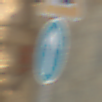
Verkehrszeichen: VorgeschriebeneFahrtrichtungGeradeaus
Zusatzzeichen oben: Arbeitsstelle
Umgebung: Outdoor, Urban
Tageszeit: Midday
Wetter: Clear
Licht: Natural
Jahreszeit: NotSpecified
Kontrast: HighContrast